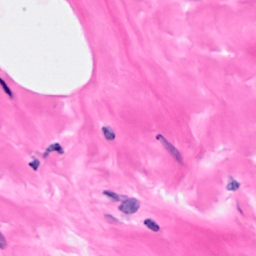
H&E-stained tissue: Breast